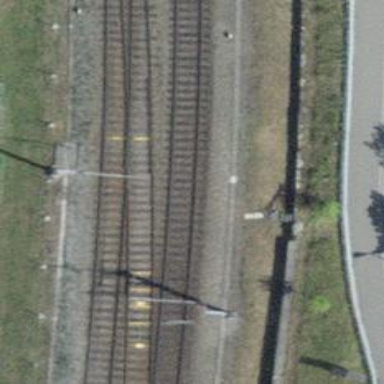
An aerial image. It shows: Railway siding with one electrified track and contact line.